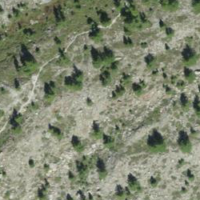
EUNIS habitat code: 25
Species observed at this site:
Dryas octopetala